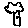
Label: tree